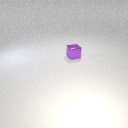
small purple metal cube